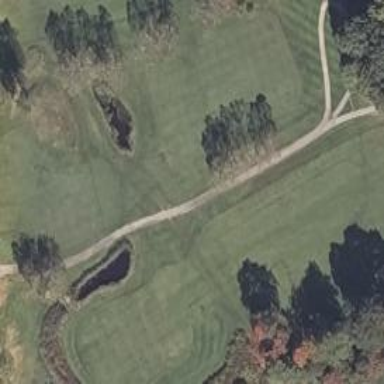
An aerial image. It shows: Grassy area designated as golf fairway.